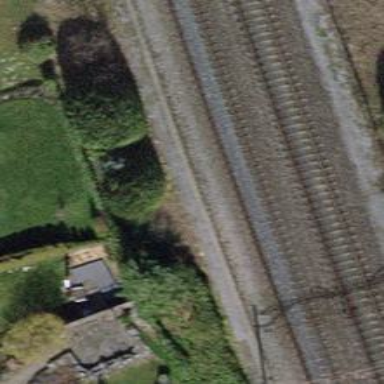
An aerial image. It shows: Railway with electrified contact lines.